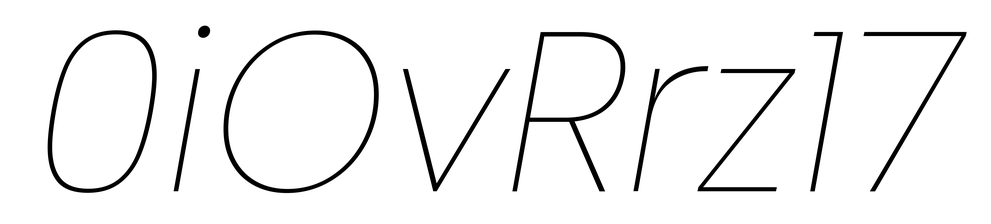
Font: Poppins-ThinItalic